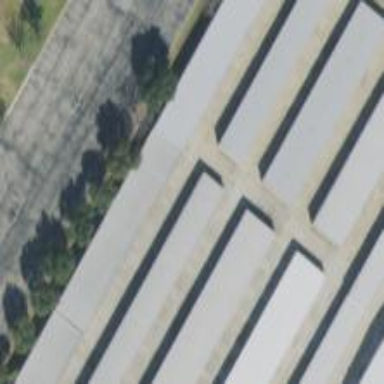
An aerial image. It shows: Warehouse.